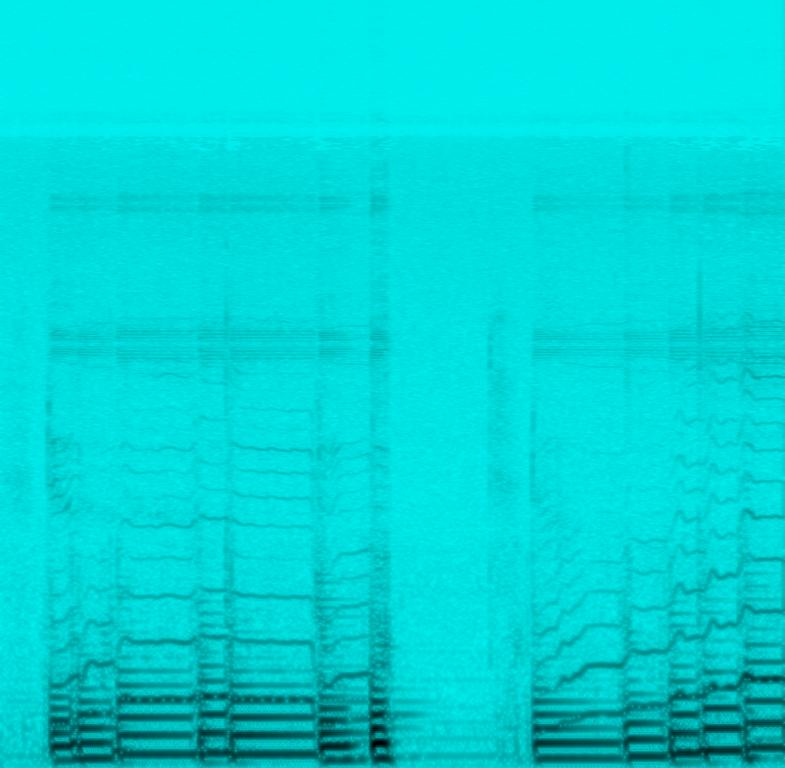
Solo electric bass playing a scale passage in free time with a male singer singing along in unison two octaves up.